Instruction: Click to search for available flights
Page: home
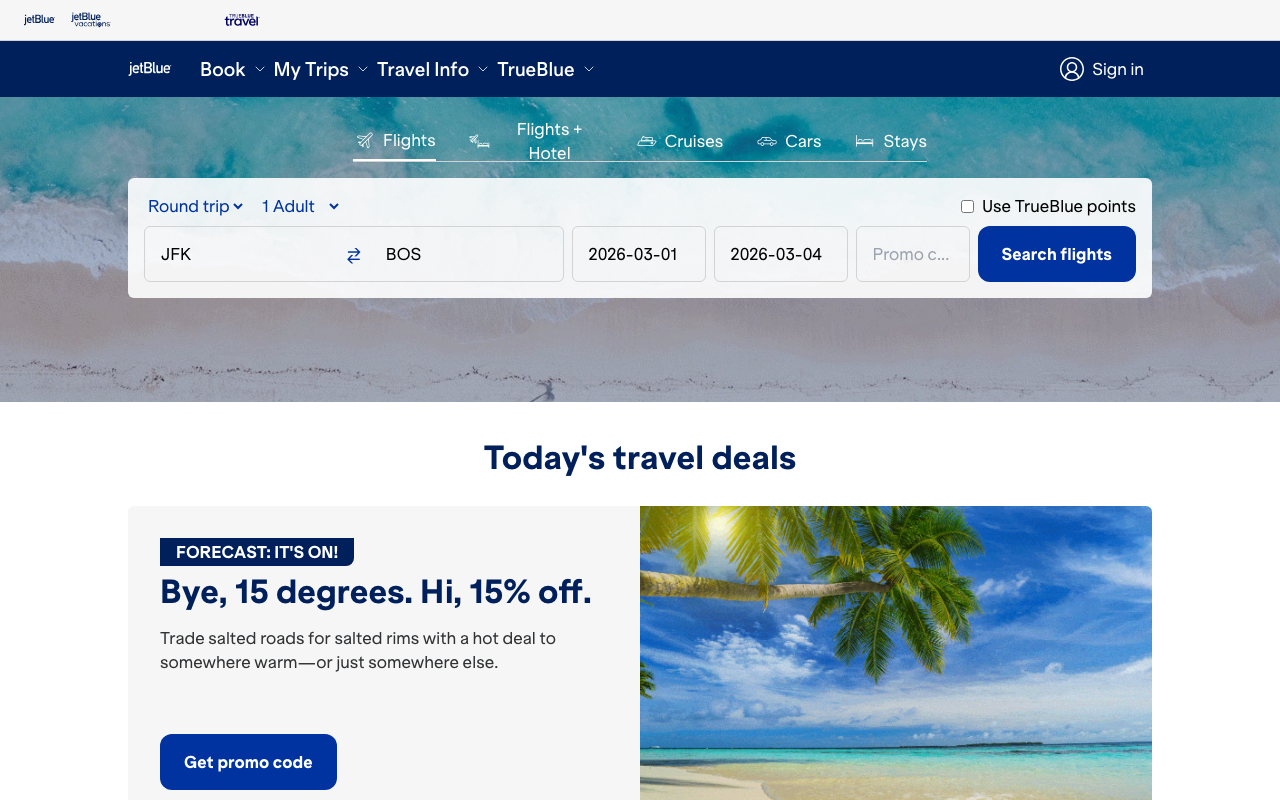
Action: click